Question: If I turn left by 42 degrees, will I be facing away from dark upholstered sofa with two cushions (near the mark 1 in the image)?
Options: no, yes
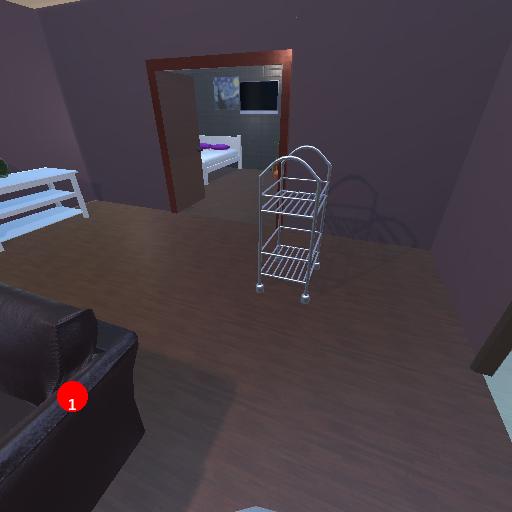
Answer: no